高三 · 组合数学
下列给出的图形中, 星星的个数构成一个数列, 则该数列的一个递推公式可以是 ( )

$\begin{array}{ll}\text {
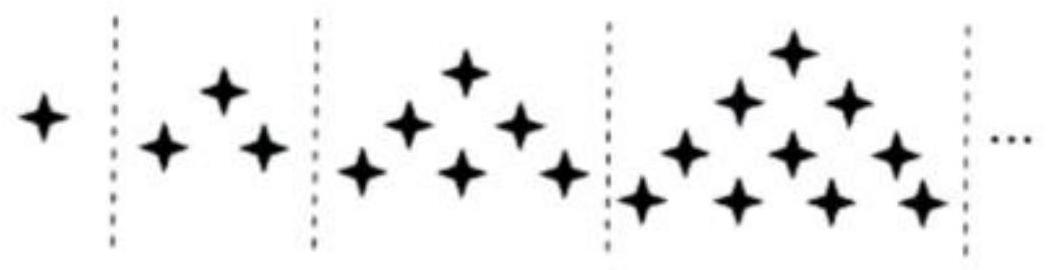
A. } a_{n+1}=a_{n}+n, n \in \mathbb{N}^{+} & \text {B. } a_{n}=a_{n-1}+n, n \in \mathbb{N}^{+}, n \geq 2\end{array}$
C. $a_{n+1}=a_{n}+(n+1), n \in \mathbb{N}^{*}, n \geq 2$
D. $a_{n}=a_{n-1}+(n-1), n \in \mathbb{N}^{*}, n \geq 2$
答案: B
解析: 结合图象易知, $a_{1}=1, a_{2}=3=a_{1}+2, a_{3}=6=a_{2}+3, a_{4}=10=a_{3}+4$,故选 B.